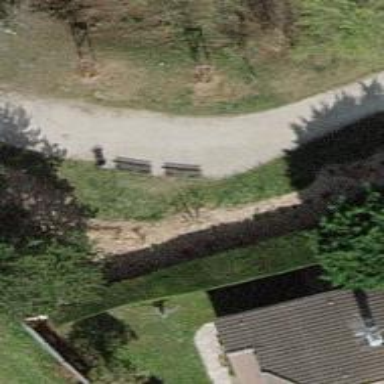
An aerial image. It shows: Black bench.